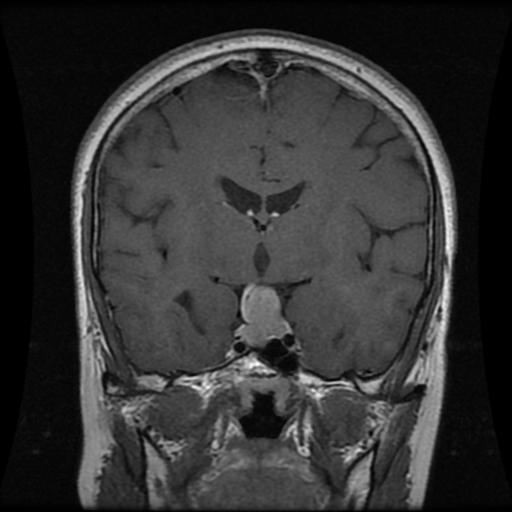
Label: pituitary